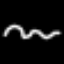
Label: squiggle